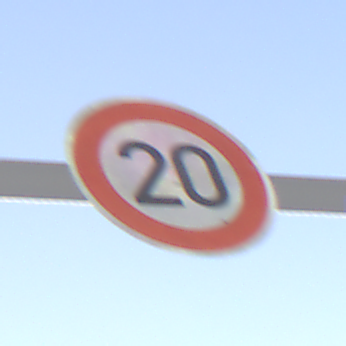
Verkehrszeichen: Geschwindigkeit20
Umgebung: Outdoor, RoadRail
Tageszeit: SunriseSunset
Wetter: PartlyCloudy
Licht: Natural
Jahreszeit: NotSpecified
Kontrast: HighContrast